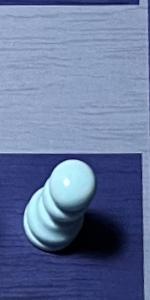
Label: Pawn_White